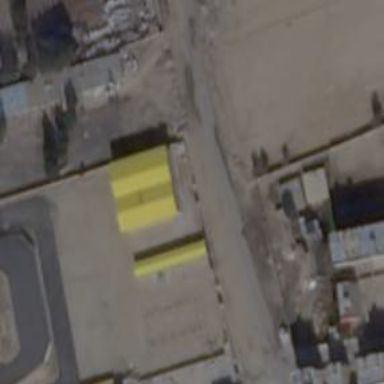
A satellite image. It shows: Building dedicated to vehicle inspection.